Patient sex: M
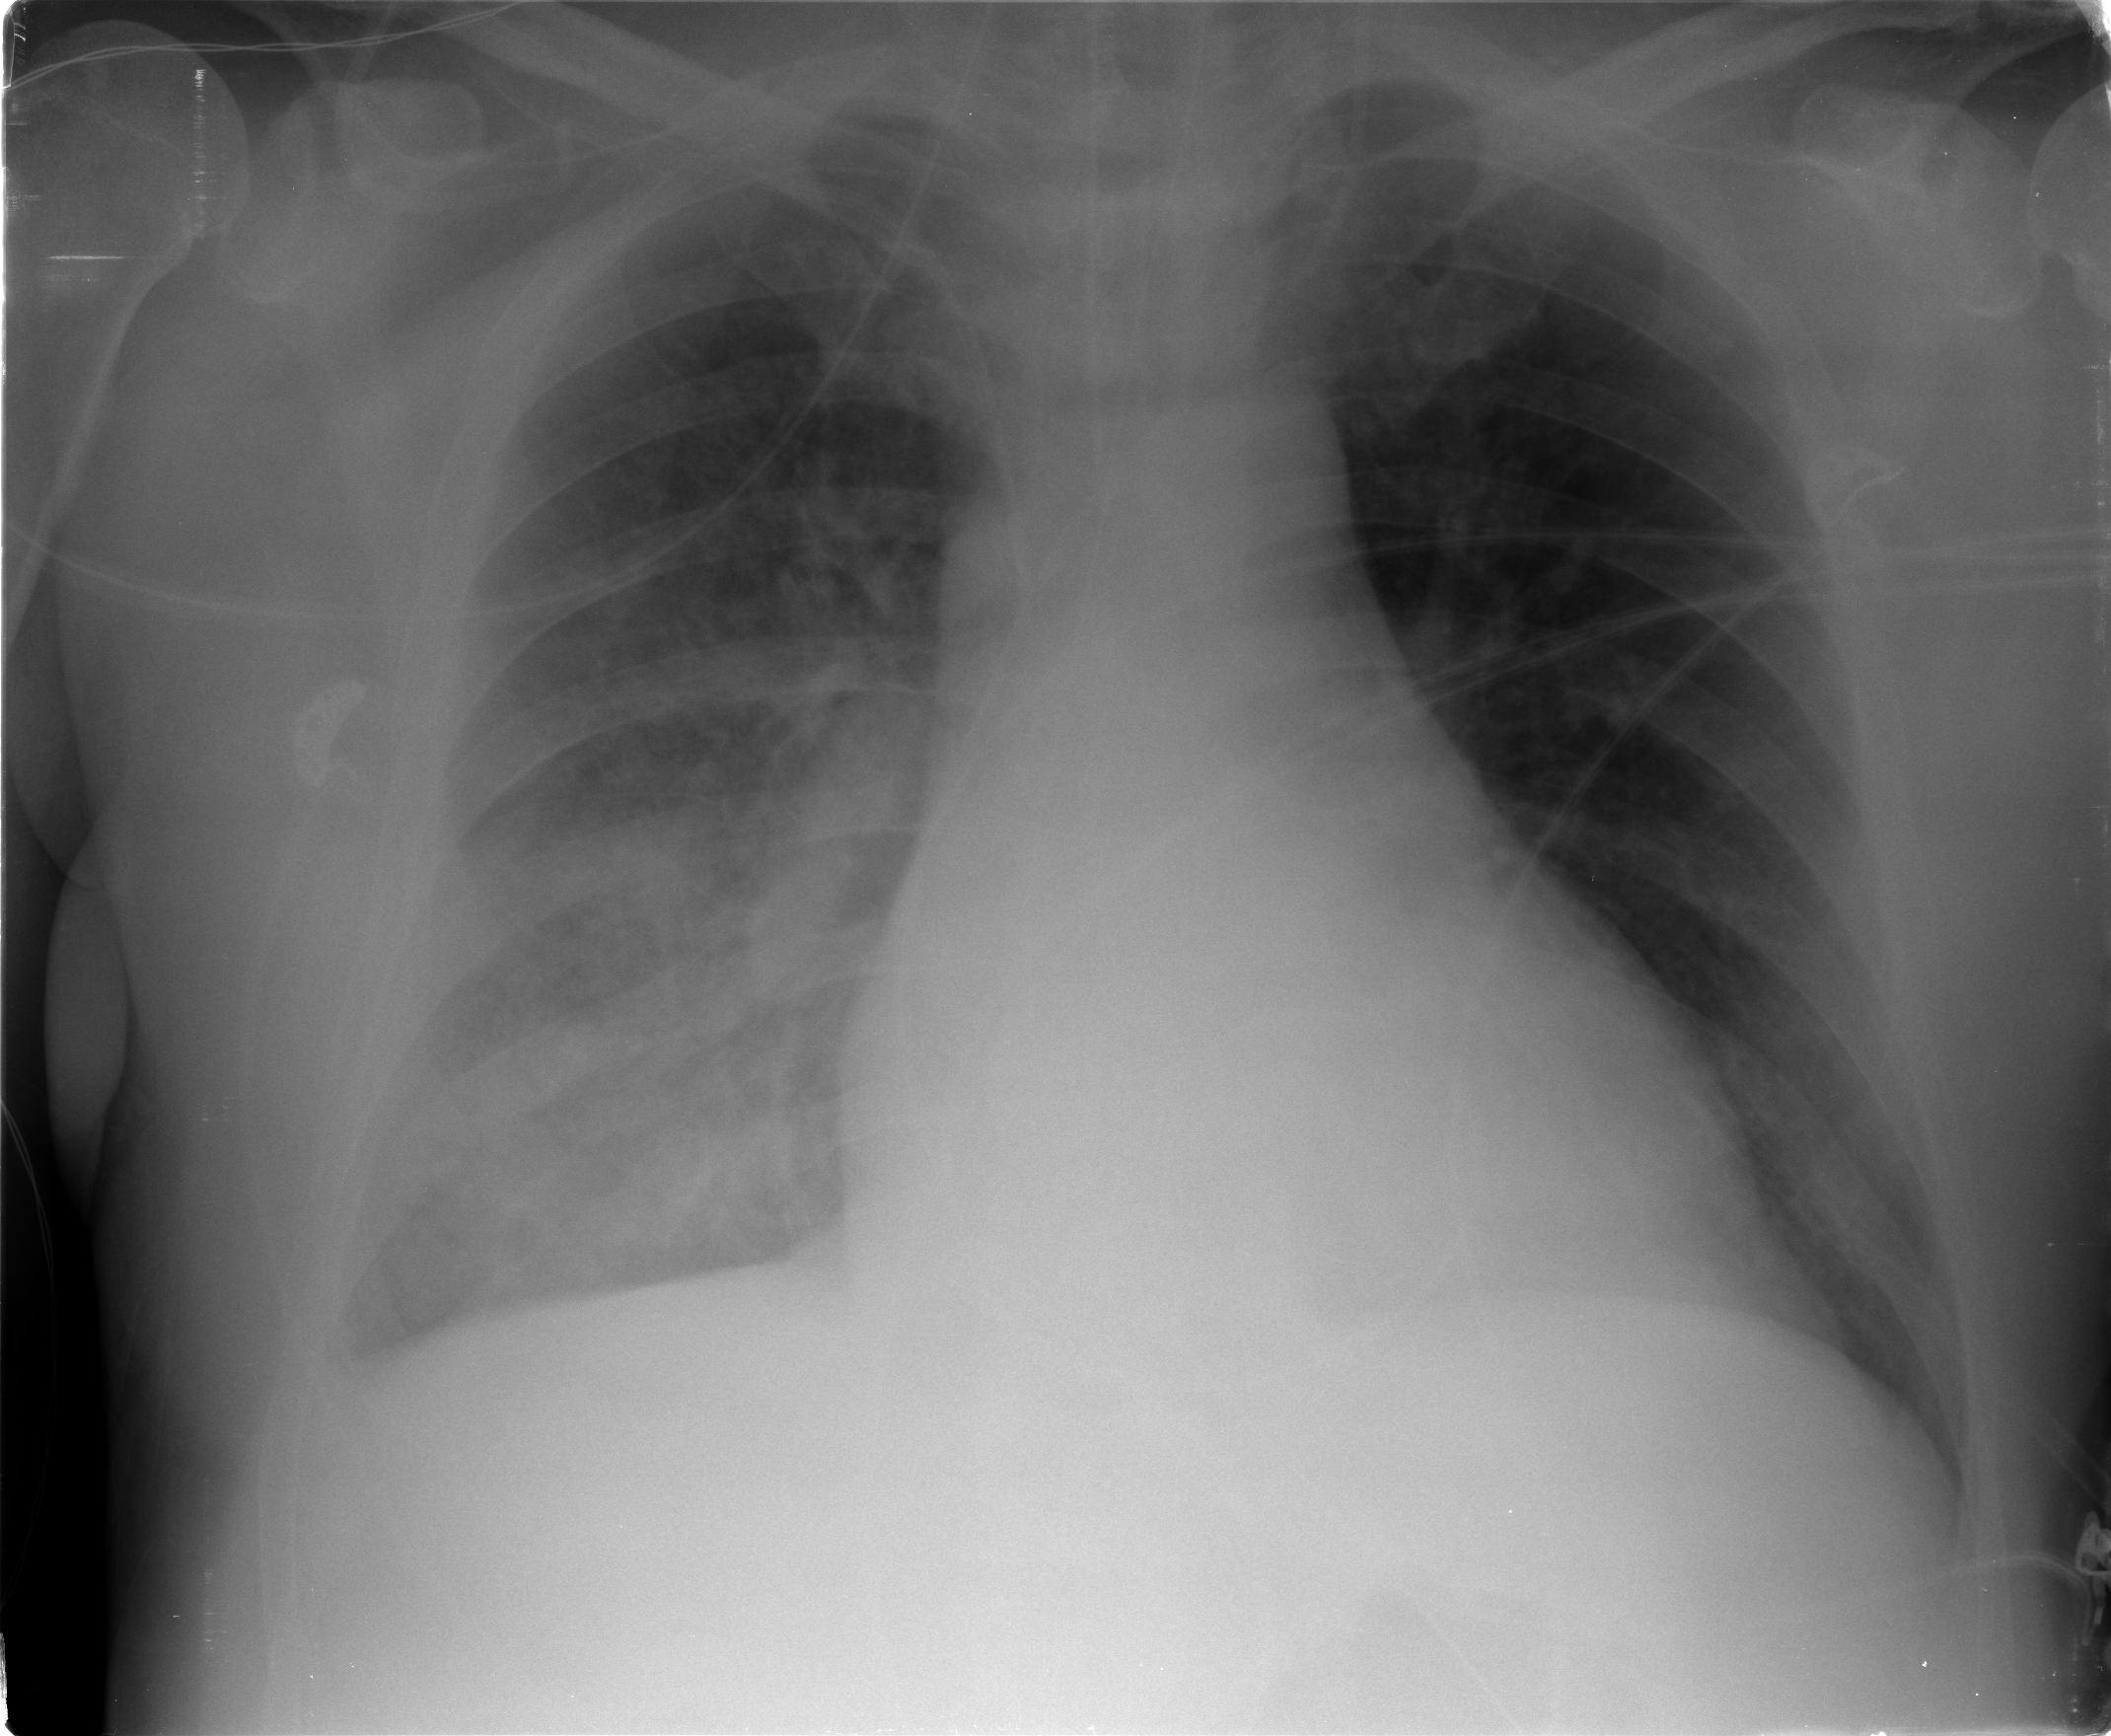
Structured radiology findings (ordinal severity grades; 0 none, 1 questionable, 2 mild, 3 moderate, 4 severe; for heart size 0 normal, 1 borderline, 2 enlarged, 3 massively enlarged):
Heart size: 1
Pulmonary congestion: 2
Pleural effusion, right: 2
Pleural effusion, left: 0
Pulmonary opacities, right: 3
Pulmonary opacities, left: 0
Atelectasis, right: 3
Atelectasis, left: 0